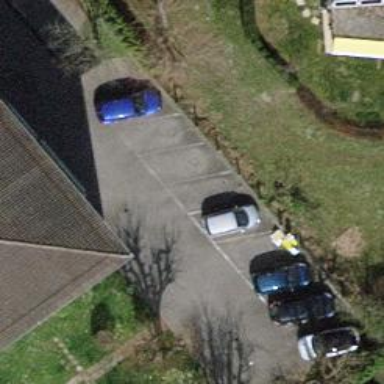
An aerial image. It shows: Parking lane.